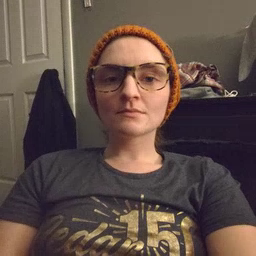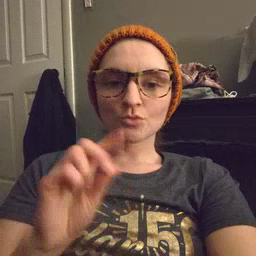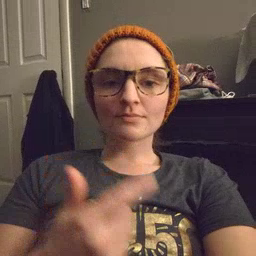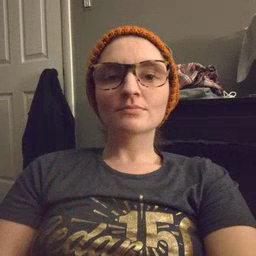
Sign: dog